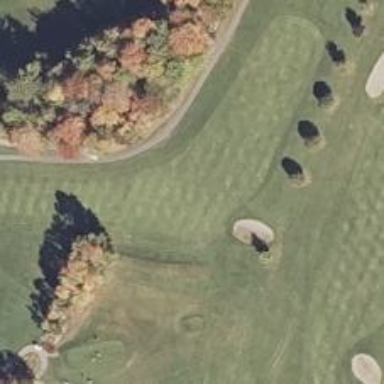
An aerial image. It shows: View of golf hole.